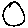
Label: circle